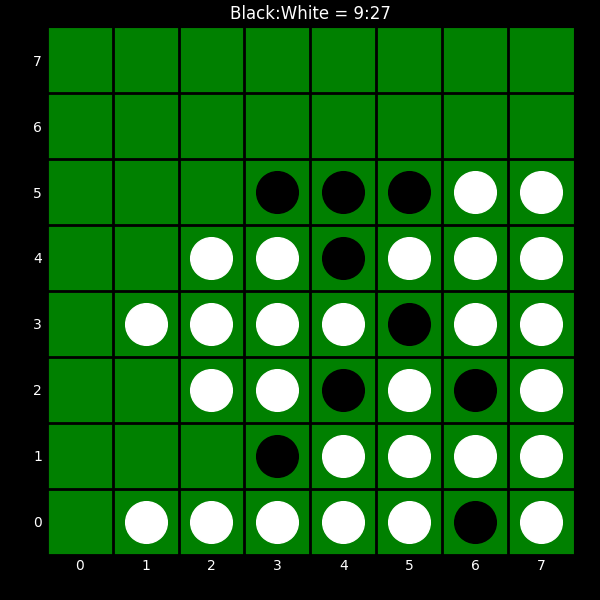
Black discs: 9
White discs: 27